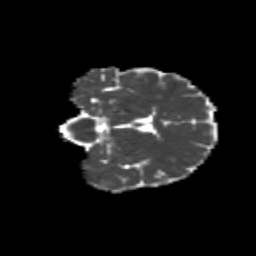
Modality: MD
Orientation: coronal
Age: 27
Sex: female
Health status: healthy
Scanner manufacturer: siemens
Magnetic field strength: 3 T
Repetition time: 8.6 s
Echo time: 0.095 s